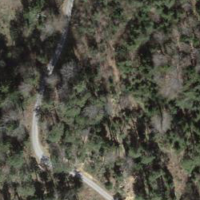
EUNIS habitat code: 43
Species observed at this site:
Lathyrus vernus